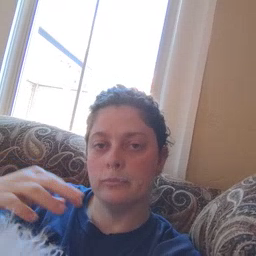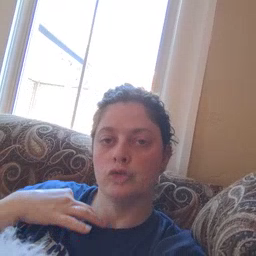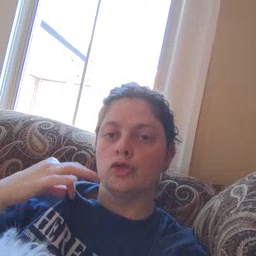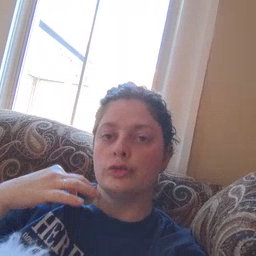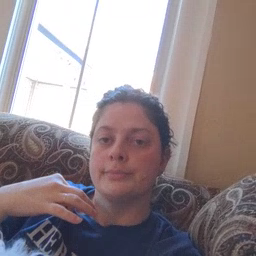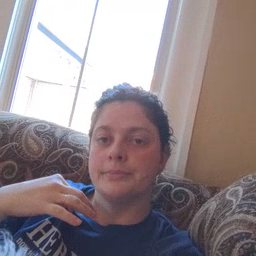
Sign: shirt